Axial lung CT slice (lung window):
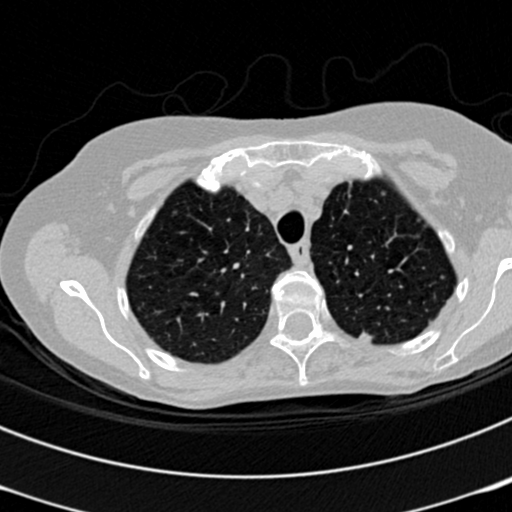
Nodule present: no